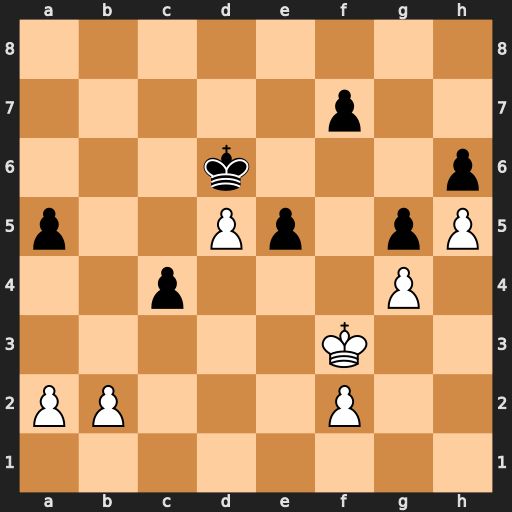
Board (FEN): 8/5p2/3k3p/p2Pp1pP/2p3P1/5K2/PP3P2/8
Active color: w
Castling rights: -
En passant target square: -
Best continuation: Ke4 a4 a3 f6 Kf5 Kxd5 Kg6 Kd4 Kxh6